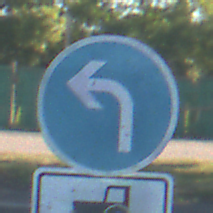
Verkehrszeichen: VorgeschriebeneFahrtrichtungLinks
Zusatzzeichen unten: MehrspurigeFahrzeugeFrei8
Umgebung: Outdoor, Urban
Tageszeit: MorningAfternoon
Wetter: Clear
Licht: Natural
Jahreszeit: NotSpecified
Kontrast: HighContrast